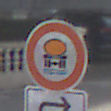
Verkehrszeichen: VerbotFahrzeugeWassergefaehrdenderLadung
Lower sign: RichtungsangabeDurchPfeile5
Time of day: MorningAfternoon
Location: Outdoor (Urban)
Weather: PartlyCloudy
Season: NotSpecified
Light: Natural